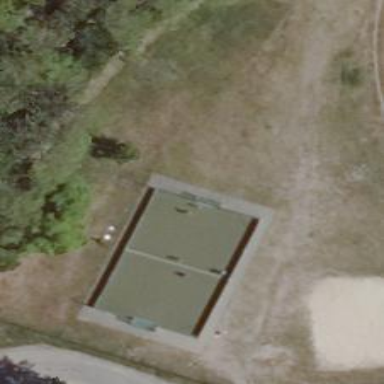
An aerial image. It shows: Soccer pitch for leisureland activities.